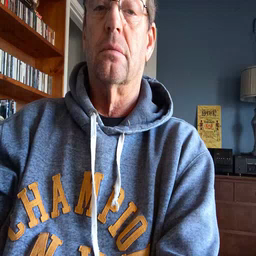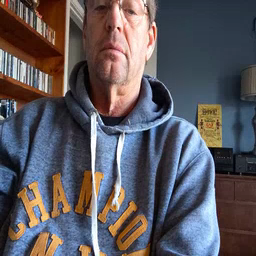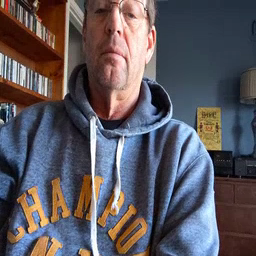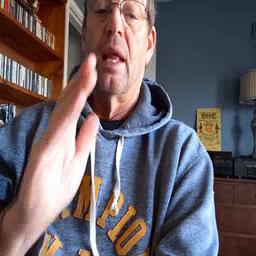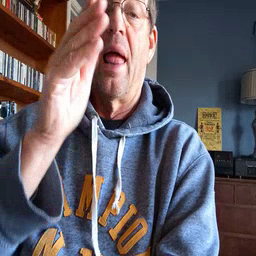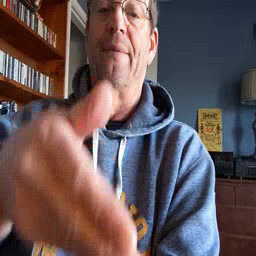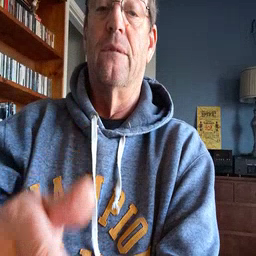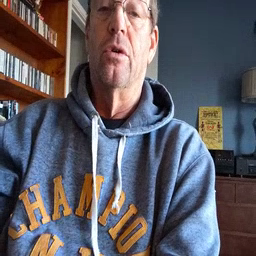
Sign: after